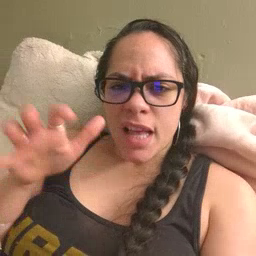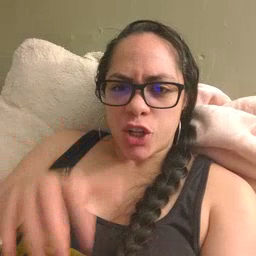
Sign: alligator